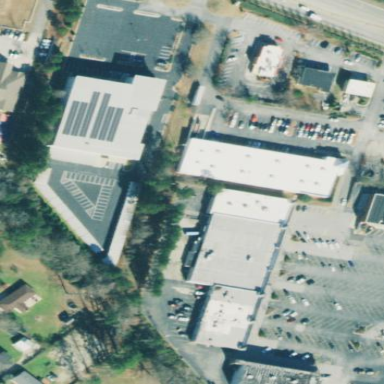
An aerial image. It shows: Commercial area.